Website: slack
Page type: payment
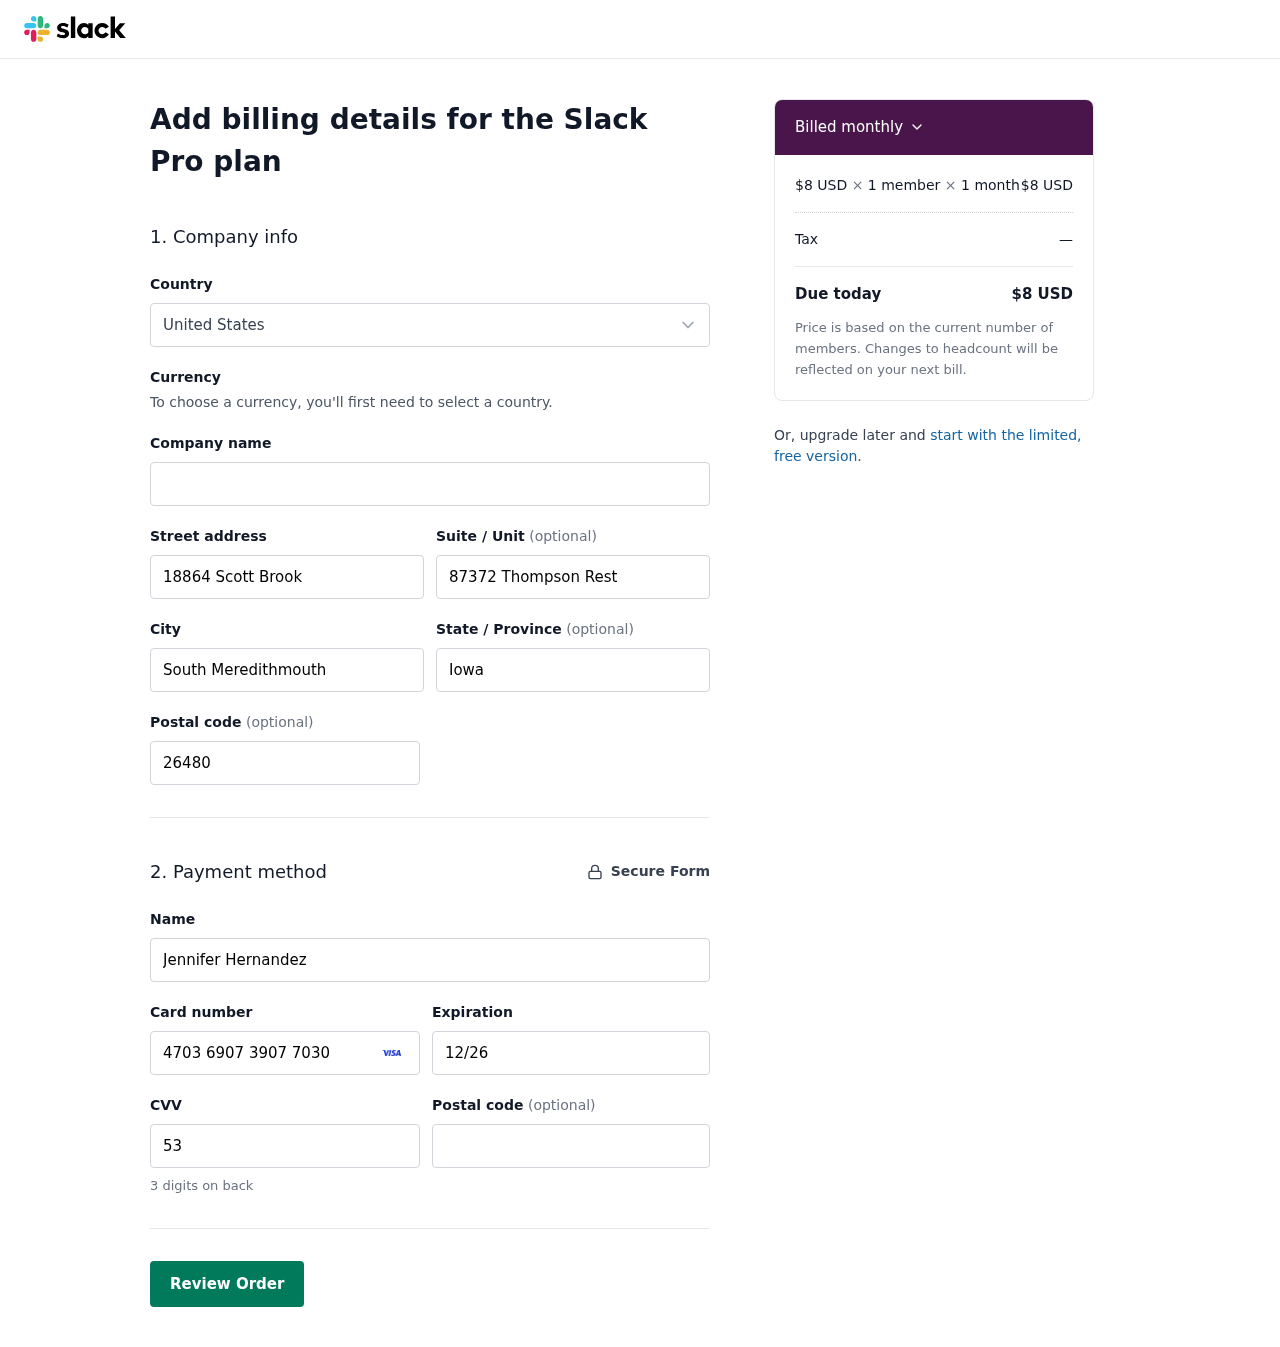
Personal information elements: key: PII_COUNTRY
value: United States
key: PII_STREET
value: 18864 Scott Brook
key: PII_STREET2
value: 87372 Thompson Rest
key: PII_CITY
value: South Meredithmouth
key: PII_STATE
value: Iowa
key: PII_POSTCODE
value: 26480
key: PII_FULLNAME
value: Jennifer Hernandez
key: PII_CARD_NUMBER
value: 4703 6907 3907 7030
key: PII_CARD_EXPIRY
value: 12/26
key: PII_CARD_CVV
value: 533
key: PII_POSTCODE2
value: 14831
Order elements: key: ORDER_PRICE_PER_MEMBER
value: $8 USD
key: ORDER_NUM_MEMBERS
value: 1 member
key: ORDER_NUM_MONTHS
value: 1 month
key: ORDER_SUBTOTAL
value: $8 USD
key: ORDER_TAX
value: —
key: ORDER_TOTAL
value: $8 USD